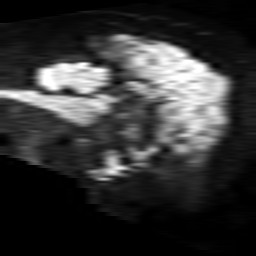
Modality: TRACE
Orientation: sagittal
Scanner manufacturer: philips
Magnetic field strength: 1.5 T
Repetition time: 4.6 s
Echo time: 0.07621 s